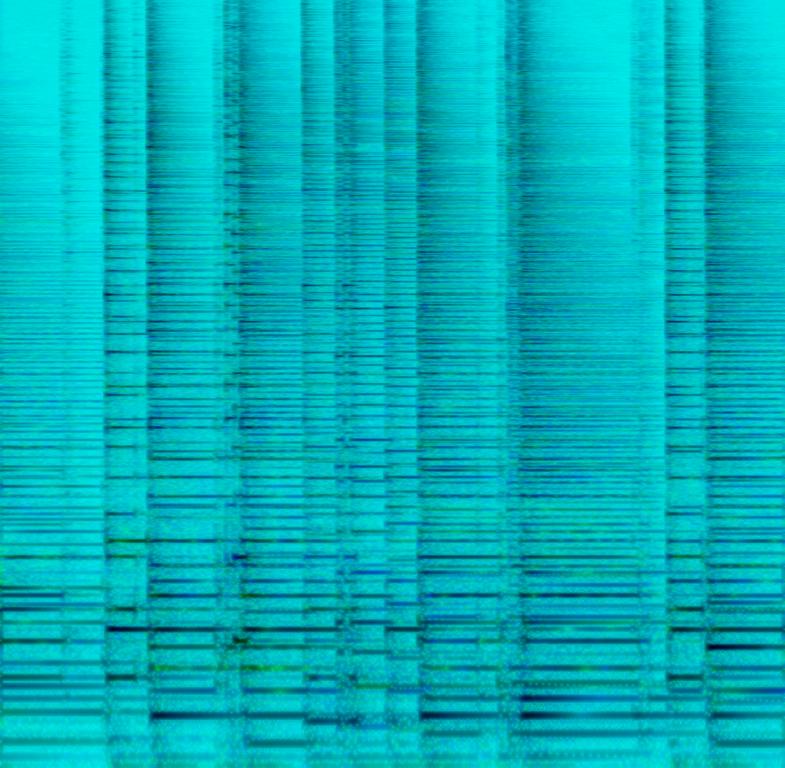
This song is a classical composition played on a harpsichord. This features the notes played on the higher register and the bass notes played on the same instrument. There are no other instruments in this song. This song has no voices. It is an instrumental song. This song can be played to honor royalty.